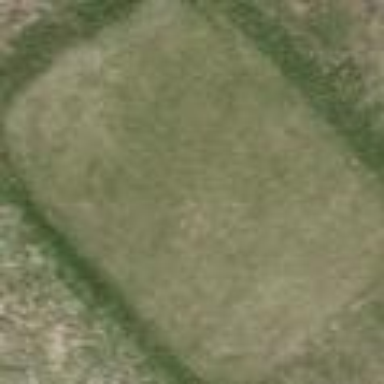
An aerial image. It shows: Grassy area designated as golf tee.